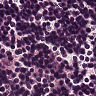
Metastatic tissue present: no